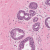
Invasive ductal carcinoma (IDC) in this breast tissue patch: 0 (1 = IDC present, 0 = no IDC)